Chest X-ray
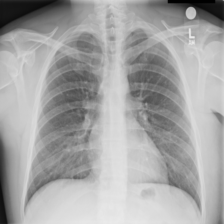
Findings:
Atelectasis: negative
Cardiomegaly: negative
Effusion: negative
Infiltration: negative
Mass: negative
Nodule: negative
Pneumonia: negative
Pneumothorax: negative
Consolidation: negative
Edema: negative
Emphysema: negative
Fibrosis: negative
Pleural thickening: negative
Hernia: negative